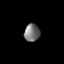
Tissue: lung
Cell type: Epithelial cells
Senescence score: 0.1399
Nuclear area (px): 265
Mean DAPI intensity: 117.053